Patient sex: M
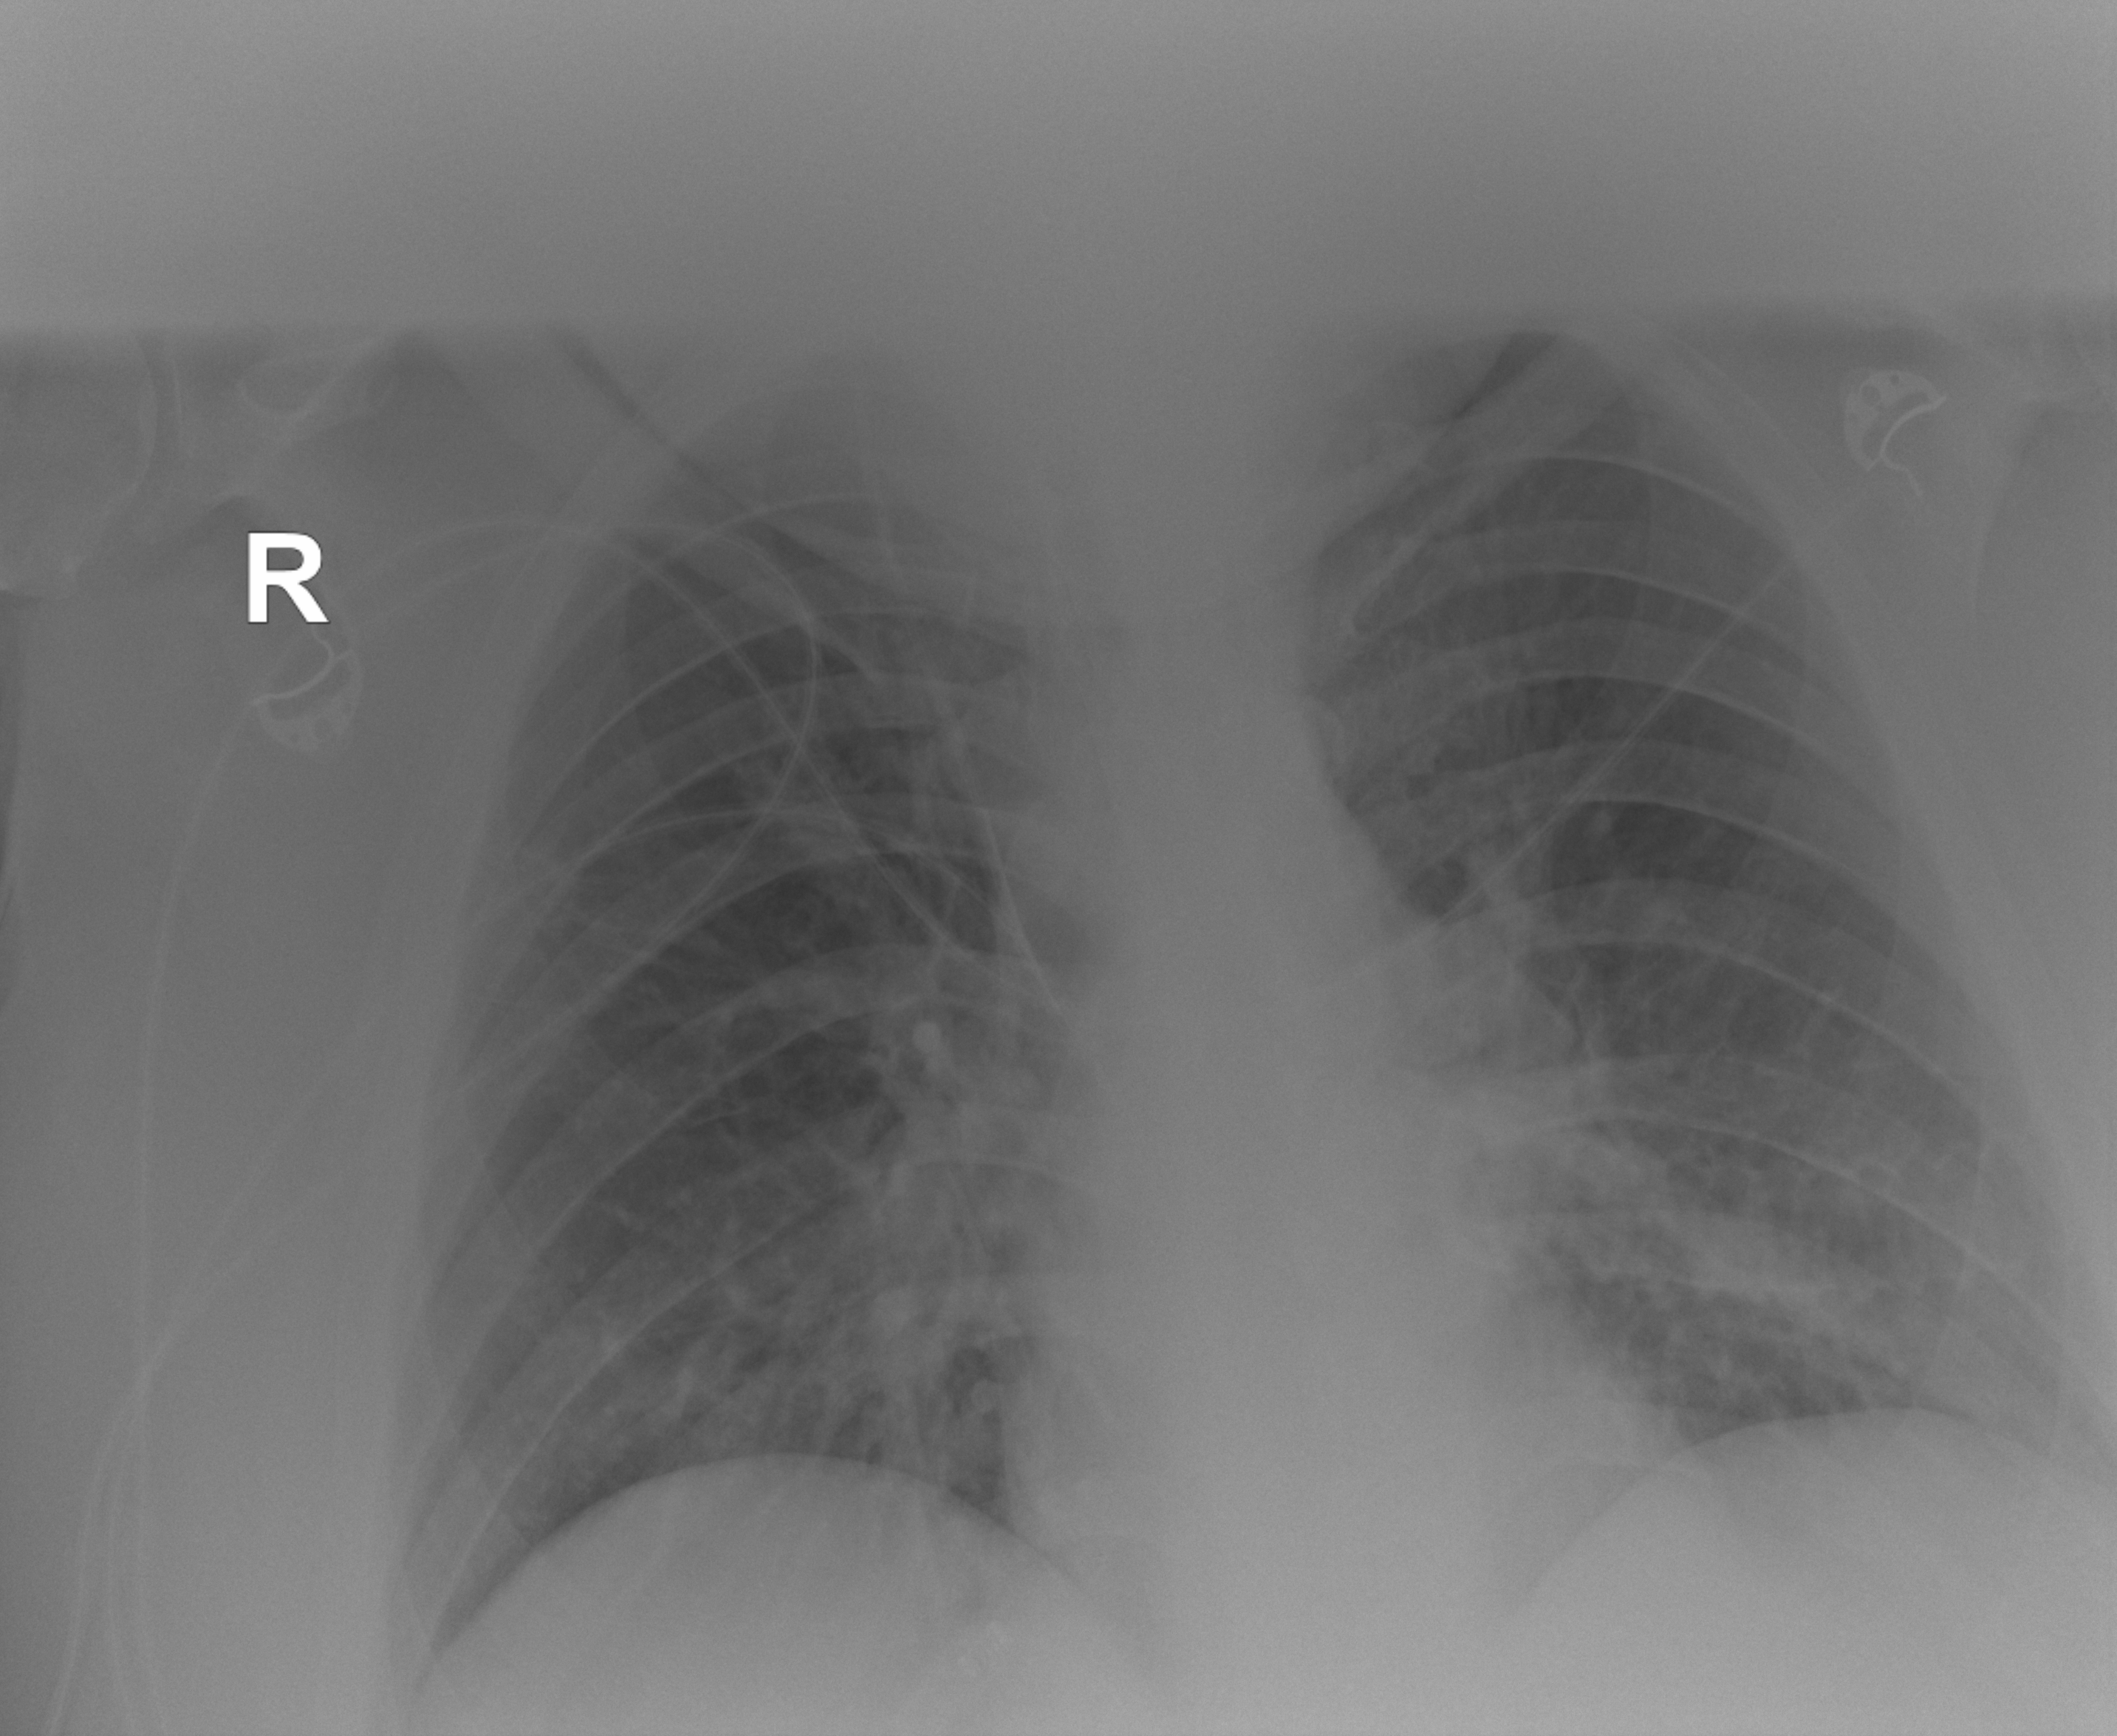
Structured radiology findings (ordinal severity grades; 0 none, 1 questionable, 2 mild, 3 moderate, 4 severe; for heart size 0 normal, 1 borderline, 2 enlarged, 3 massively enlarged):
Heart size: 2
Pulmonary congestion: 2
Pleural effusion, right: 2
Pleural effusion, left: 2
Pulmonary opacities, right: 0
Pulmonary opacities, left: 0
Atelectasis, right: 2
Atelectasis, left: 2